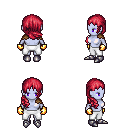
a pixel art fantasy rpg character, female body template, dark elf, purple skin, leather shoulder armor, white pants, ruby red right-swept hairstyle, gold gloves, metal boots, four views (front, back, left, right), 2x2 character sprite sheet, small pixel art, hard edges, no anti-aliasing